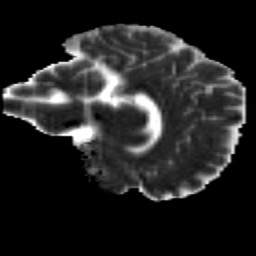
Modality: MD
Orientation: sagittal
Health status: healthy
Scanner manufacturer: siemens
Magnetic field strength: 3 T
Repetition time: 12 s
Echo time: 0.092 s